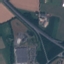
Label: Highway